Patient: sex F, age 74
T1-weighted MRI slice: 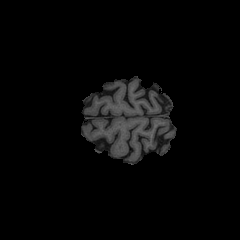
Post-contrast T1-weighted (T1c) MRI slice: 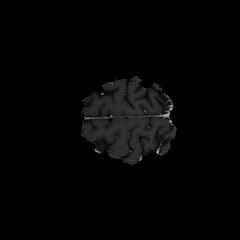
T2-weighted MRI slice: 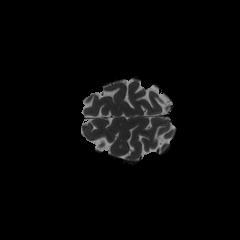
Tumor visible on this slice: no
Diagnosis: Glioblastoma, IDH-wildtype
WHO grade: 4